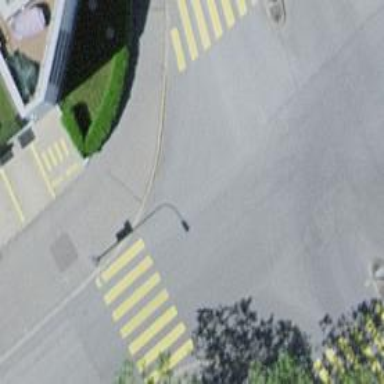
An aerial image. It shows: Asphalt sidewalk along the footway.